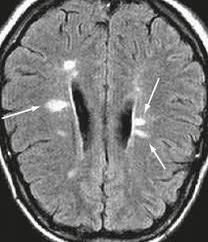
Label: notumor